Question: So, Basically I'm trying to draw a line between the center of 2 ellipses
And I think this should do it:
'''
Path myPath = new Path();
myPath.Stroke = System.Windows.Media.Brushes.Black;
myPath.StrokeThickness = 4;
myPath.HorizontalAlignment = HorizontalAlignment.Left;
myPath.VerticalAlignment = VerticalAlignment.Center;
EllipseGeometry myEllipseGeometry = new EllipseGeometry();
myEllipseGeometry.Center = new System.Windows.Point((xQuard * 10) + 100, yQuard * 10);
myEllipseGeometry.RadiusX = 2;
myEllipseGeometry.RadiusY = 2;
myPath.Data = myEllipseGeometry;
GraphPanel.Children.Add(myPath);
//if it's not the first point...
if (prevA != 0.0)
{
Path iLine = new Path();
iLine.Stroke = Brushes.Black;
iLine.StrokeThickness = 4;
iLine.HorizontalAlignment = HorizontalAlignment.Left;
myPath.VerticalAlignment = VerticalAlignment.Center;
LineGeometry iLineGeometry = new LineGeometry();
iLineGeometry.StartPoint = myEllipseGeometry.Center;
iLineGeometry.EndPoint = new System.Windows.Point(prevA, prevB);
iLine.Data = iLineGeometry;
GraphPanel.Children.Add(iLine);
}
//Set the previous point(s)
prevA = (xQuard * 10) + 100;
prevB = yQuard * 10;
'''
---
Now as you can see, I've set the Line's StartPoint = to the first ellipse start point
And Yet....

Why is the Line's start point in the picture not the center of the point on the left?
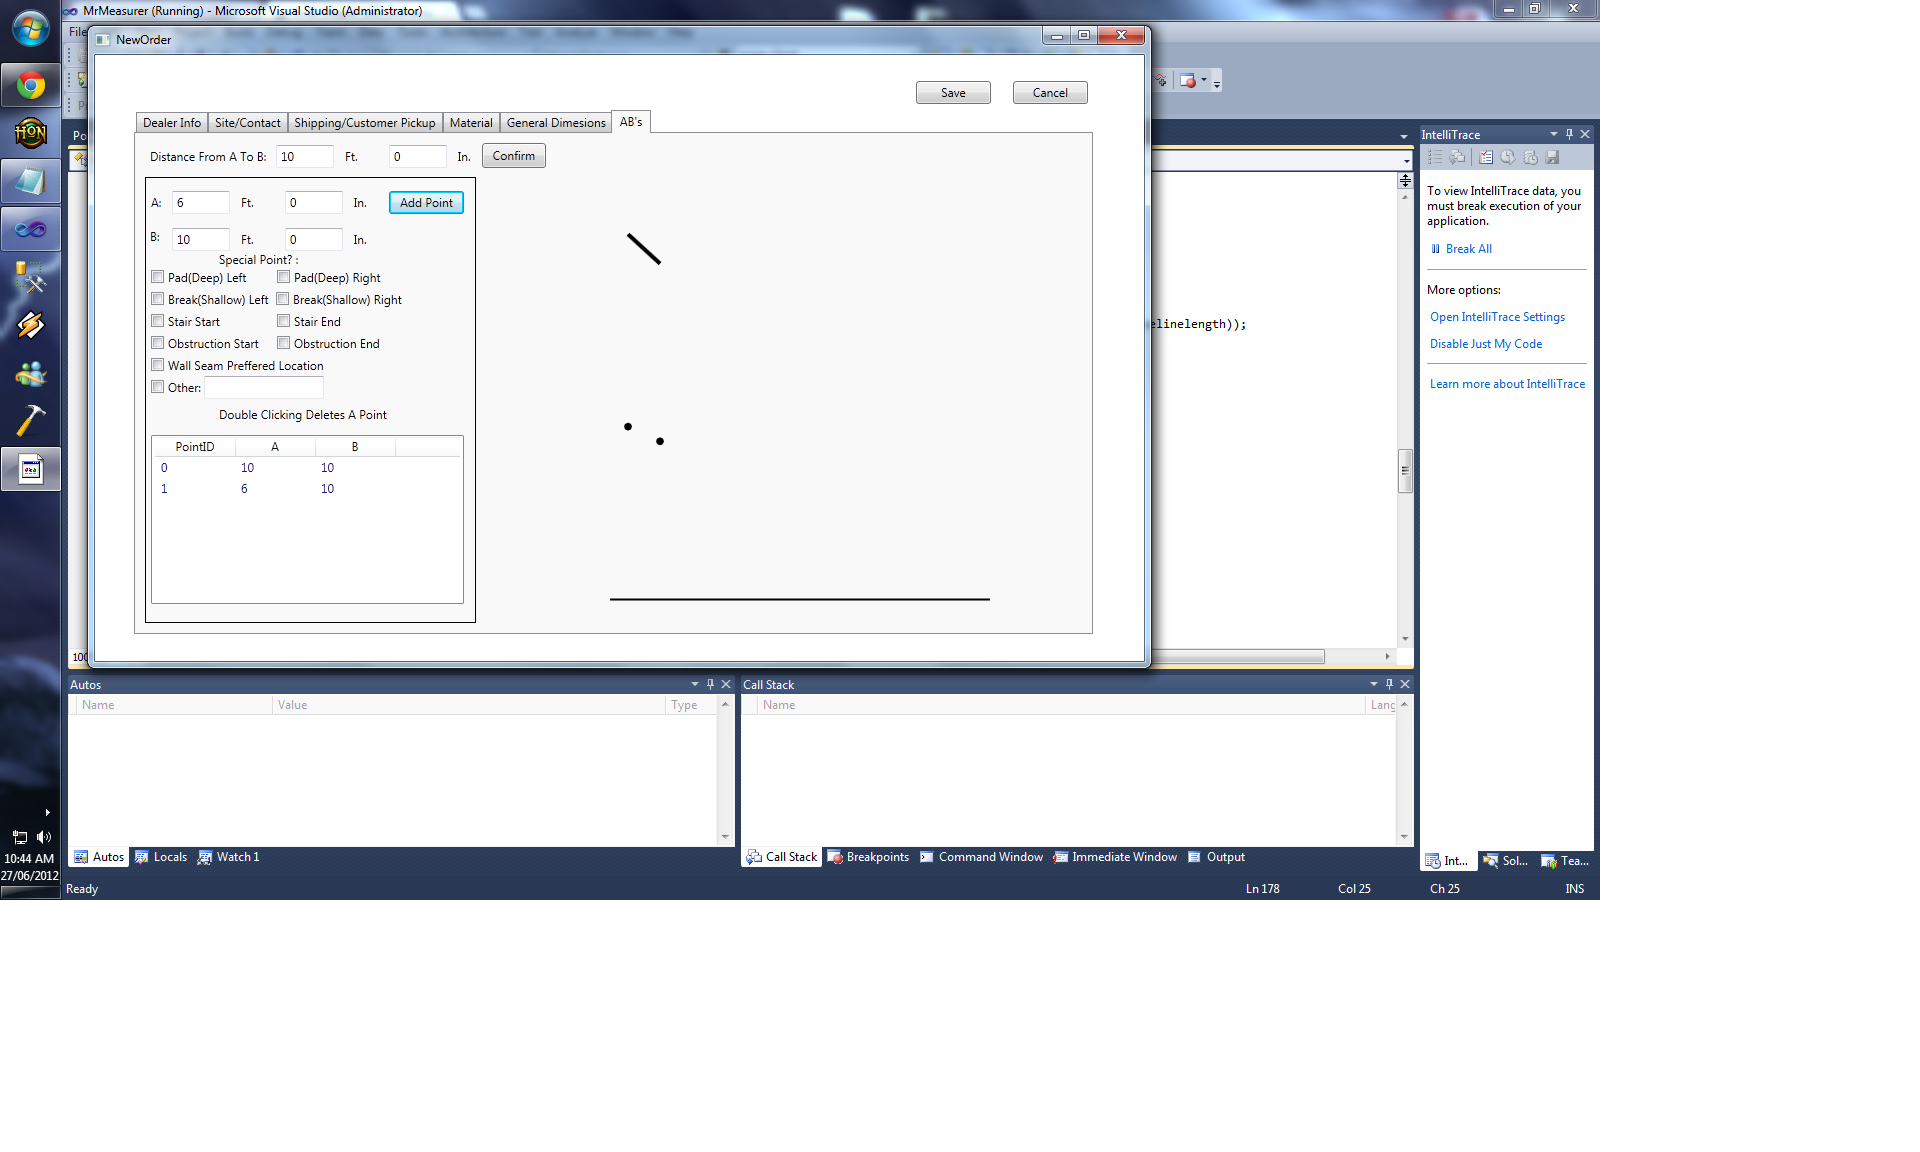
Answer: I think you mean 'iLine.VerticalAlignment' instead of 'myPath.VerticalAlignment' the second time, right?